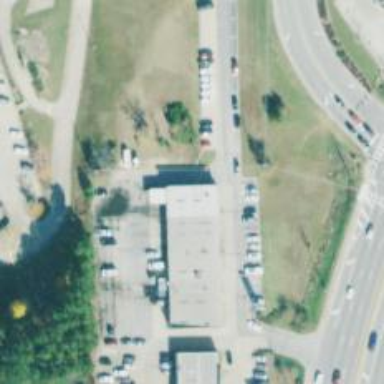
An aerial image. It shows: Car rental facility.